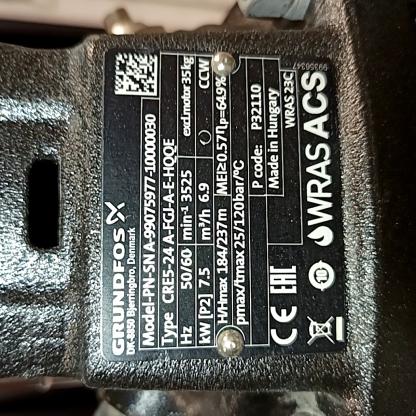
Klasa: tabliczka-znamionowa